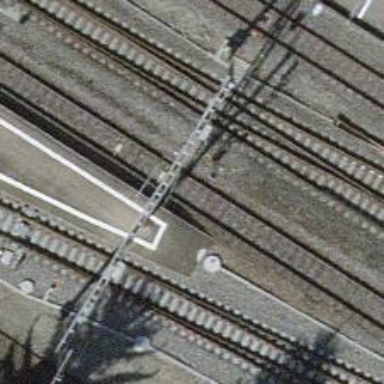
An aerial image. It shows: Railway signal.